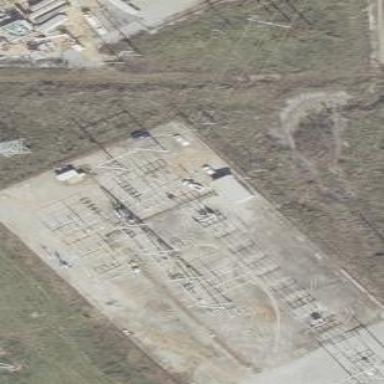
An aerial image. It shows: Outdoor power substation. The substation is at the transmission level. It is surrounded by fence.